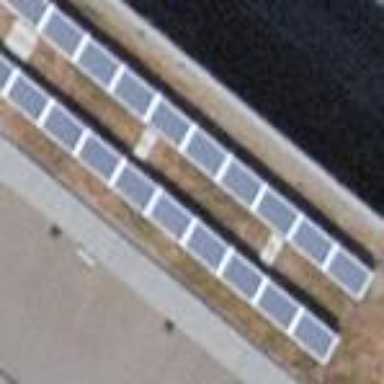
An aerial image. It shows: Solar power generator using photovoltaic method with solar photovoltaic panel types.